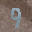
Label: 9